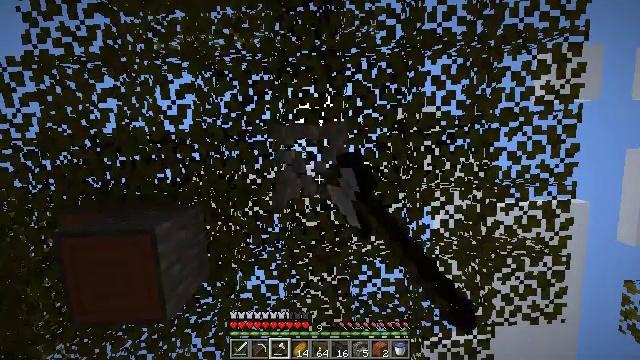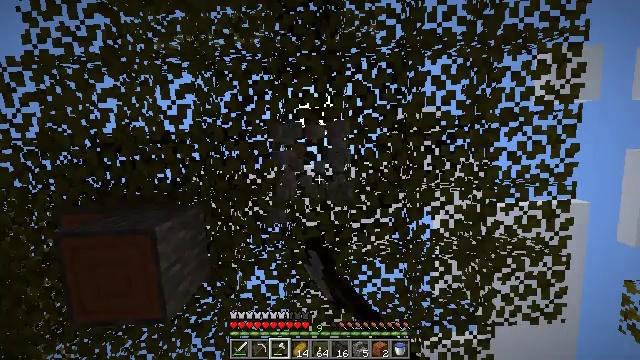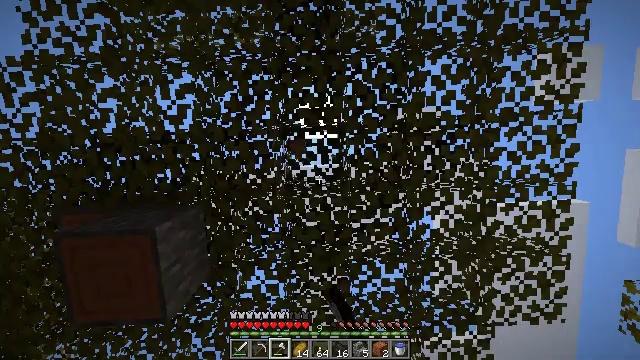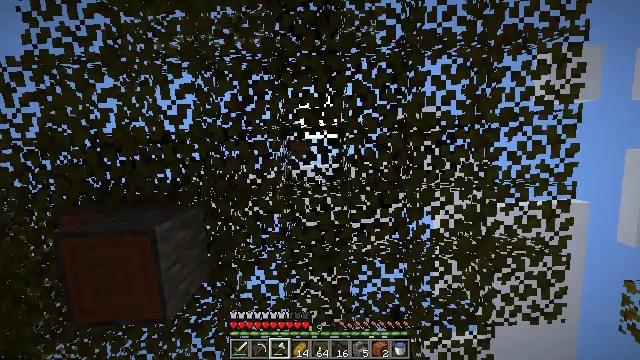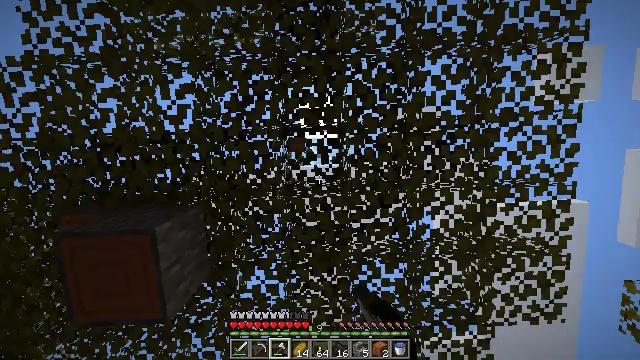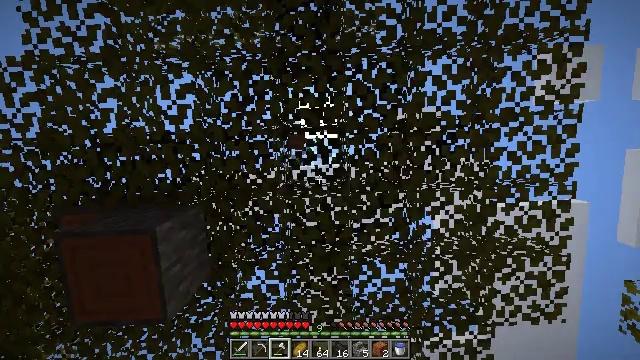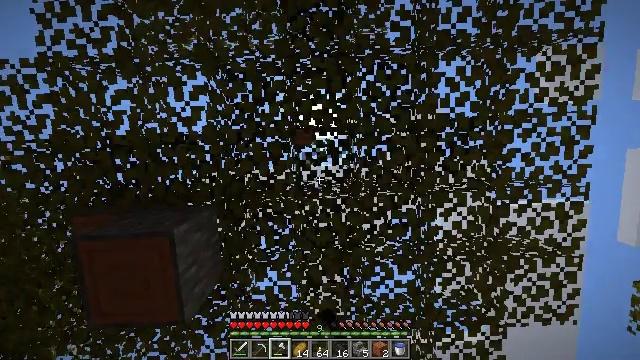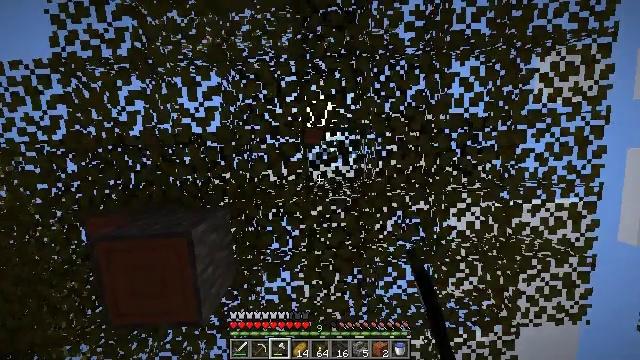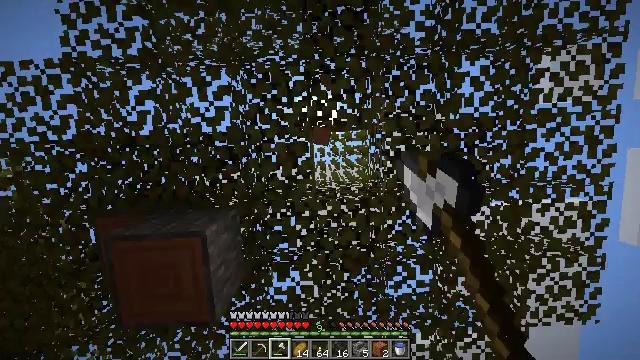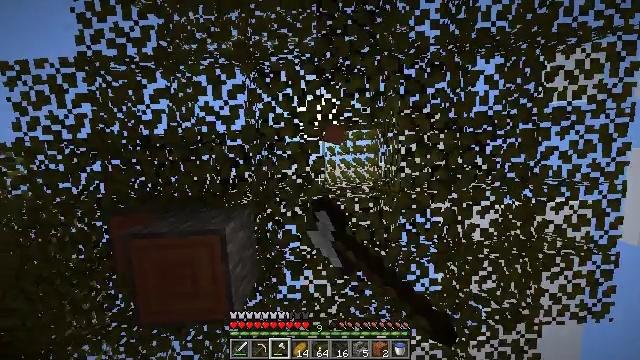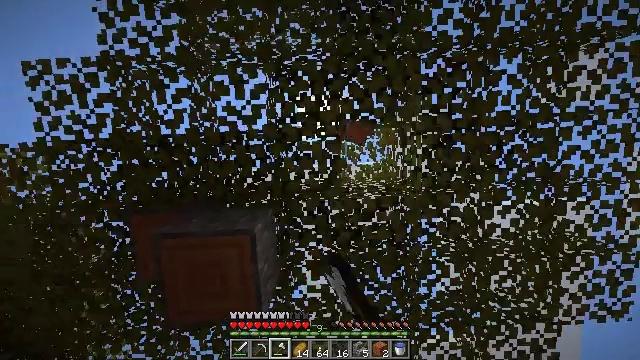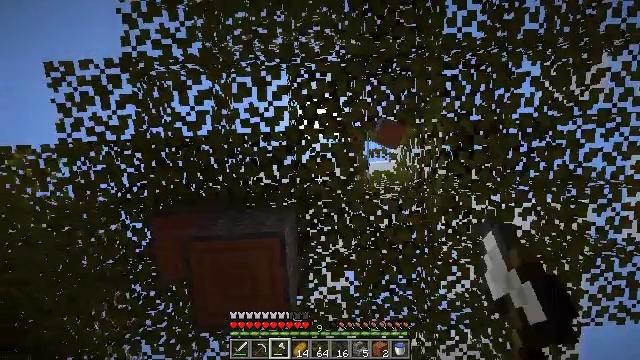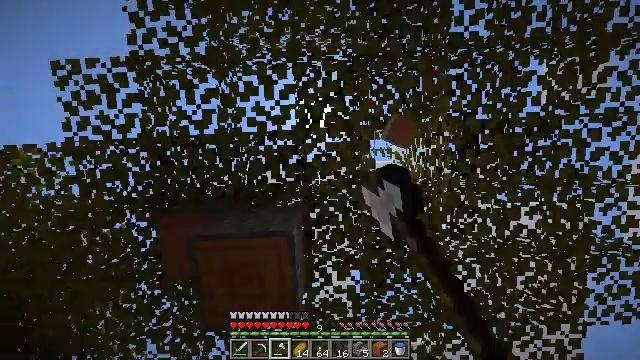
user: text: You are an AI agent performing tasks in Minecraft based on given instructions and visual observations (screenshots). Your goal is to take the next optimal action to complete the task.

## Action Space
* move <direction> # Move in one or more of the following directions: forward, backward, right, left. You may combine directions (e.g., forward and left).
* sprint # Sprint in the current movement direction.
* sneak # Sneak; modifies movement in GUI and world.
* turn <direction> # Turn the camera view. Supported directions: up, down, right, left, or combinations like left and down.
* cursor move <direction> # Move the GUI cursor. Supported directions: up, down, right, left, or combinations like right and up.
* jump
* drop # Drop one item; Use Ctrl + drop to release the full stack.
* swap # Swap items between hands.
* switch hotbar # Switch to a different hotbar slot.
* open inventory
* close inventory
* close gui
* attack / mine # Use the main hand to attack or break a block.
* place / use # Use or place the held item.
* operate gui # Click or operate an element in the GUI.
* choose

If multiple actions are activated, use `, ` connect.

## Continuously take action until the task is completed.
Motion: motion action
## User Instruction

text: Remove acacia leaves from the branches.
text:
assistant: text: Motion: attack / mine
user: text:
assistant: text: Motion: attack / mine
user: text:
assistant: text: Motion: attack / mine
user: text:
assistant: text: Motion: attack / mine
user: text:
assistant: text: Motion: move left, attack / mine
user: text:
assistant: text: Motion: move left, attack / mine
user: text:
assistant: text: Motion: move left, attack / mine
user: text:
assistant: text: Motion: move left, attack / mine
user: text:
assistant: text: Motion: move left, attack / mine
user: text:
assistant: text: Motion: move left, attack / mine
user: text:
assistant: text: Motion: move left, attack / mine
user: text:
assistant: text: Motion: move forward and move left, attack / mine
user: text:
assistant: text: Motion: attack / mine